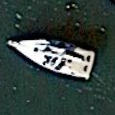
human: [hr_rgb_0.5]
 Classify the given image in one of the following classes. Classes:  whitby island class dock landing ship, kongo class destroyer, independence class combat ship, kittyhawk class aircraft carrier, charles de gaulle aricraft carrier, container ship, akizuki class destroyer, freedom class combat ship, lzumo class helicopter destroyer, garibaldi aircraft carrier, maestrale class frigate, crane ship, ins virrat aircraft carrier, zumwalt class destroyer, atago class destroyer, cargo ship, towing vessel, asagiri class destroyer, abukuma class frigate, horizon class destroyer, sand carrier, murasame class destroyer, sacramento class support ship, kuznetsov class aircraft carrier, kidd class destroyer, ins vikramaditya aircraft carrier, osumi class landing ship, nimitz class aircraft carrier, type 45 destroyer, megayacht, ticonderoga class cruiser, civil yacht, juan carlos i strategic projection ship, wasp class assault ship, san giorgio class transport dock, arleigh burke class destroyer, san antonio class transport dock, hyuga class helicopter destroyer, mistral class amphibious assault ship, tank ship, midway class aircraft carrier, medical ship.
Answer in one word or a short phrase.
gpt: Civil yacht